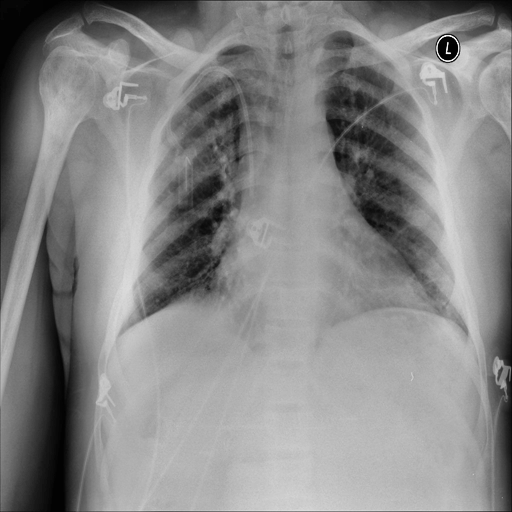
Finding: NORMAL